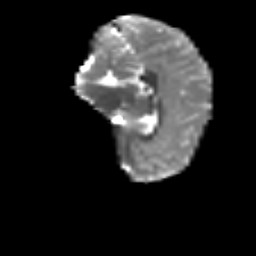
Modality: T2w
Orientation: sagittal
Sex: female
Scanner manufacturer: siemens
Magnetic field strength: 3 T
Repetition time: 5 s
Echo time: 0.071 s